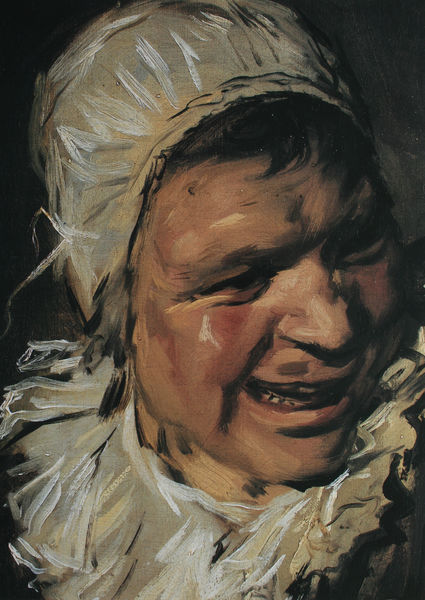
Titel: "Malle Babbe" (Detail)
Künstler: Frans Hals
Standort: Berlin
Institution: Staatliche Museen Preußischer Kulturbesitz, Gemäldegalerie
Schlagwörter: dunkel, kopf, weiß, impressionismus, frau, grau, hell, hut, licht, mund, nase, rot, haube, augen, gesicht, inkarnat, kragen, mensch, rembrandt, hals, niederlande, portrait, porträt, öl, haare, realismus, kontrast, bewegt, bäuerin, ausdruck, ölfarbe, freude, lachen, weinen, wei0, kranz, zähne, glücklich, altmodisch, 1800, kranach, ök, realisnus, ölmaalerei